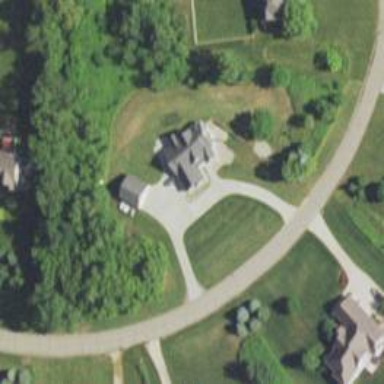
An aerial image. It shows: Driveway.